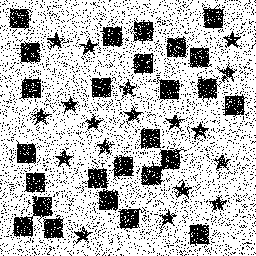
Squares: 26
Triangles: 0
Stars: 18
Total shapes: 44